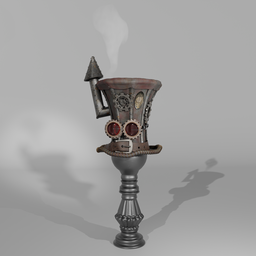
Label: people